Question: Lets say I have the following structure.

My question is how to get the black main frame inside of the red jdialog so that I can change something of the black frame. They are not parent-children relationship.
Is there any method I can used to get the window first then get the black frame?
I heard that SwingUtilities.getWindowAncestor might be able to do something I want. I tried and did not succeed.
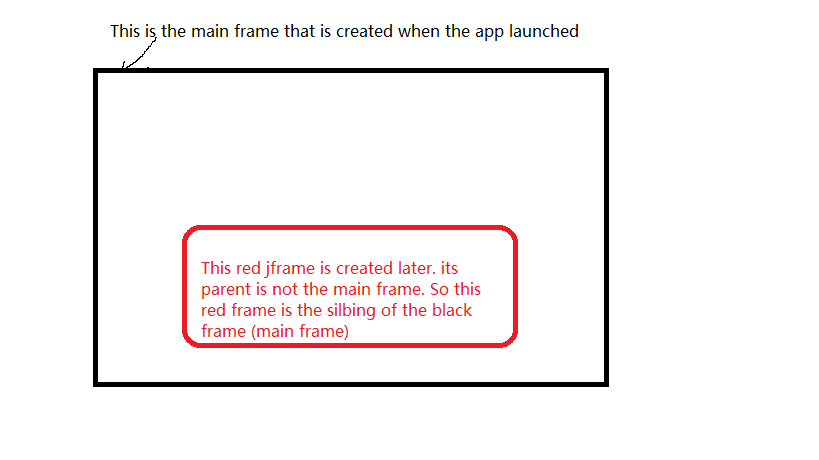
Answer: You can shoot at this in many different ways. Depending if you need just a one time solution or a dynamic one, the strategy therefor changes. As a one time solution if you just always want to find the main frame, you could either use a reference as already suggested by others or make a singleton main frame, where you just access it like 'MainFrame.getInstance().doWhateveryouwanted();'
However it is not clear which target you are up to, I throw some helpful methods in:
'''
Frame[] frames = JFrame.getFrames();
for (Frame frame : frames) {
if (frame.isActive()) {
return frame;
}
}
for (Frame frame : frames) {
if (frame.isVisible()) {
return frame;
}
}
'''
Based on the SwingUtilities class, there are other very helpful methods, look <URL>.
Check out 'SwingUtilities.getDeepestComponent() or SwingUtilities.getAccessibleAt()'